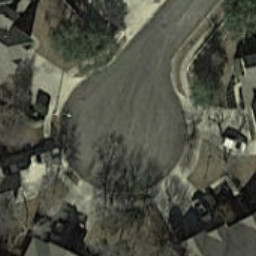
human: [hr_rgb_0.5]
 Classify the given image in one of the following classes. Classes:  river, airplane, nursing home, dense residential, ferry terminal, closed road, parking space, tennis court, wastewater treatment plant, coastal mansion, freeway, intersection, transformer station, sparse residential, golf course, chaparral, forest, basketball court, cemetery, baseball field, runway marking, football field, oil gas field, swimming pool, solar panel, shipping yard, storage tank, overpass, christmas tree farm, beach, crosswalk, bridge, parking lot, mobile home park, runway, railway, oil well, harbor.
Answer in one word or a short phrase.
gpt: closed road